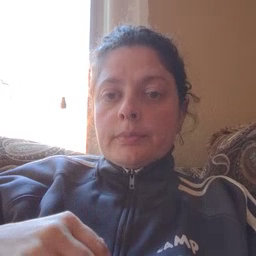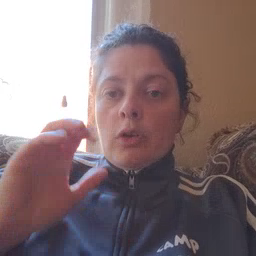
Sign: car